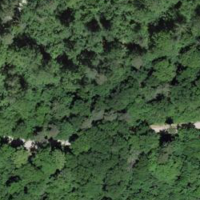
EUNIS habitat code: 41
Species observed at this site:
Cephalanthera damasonium
Lapsana communis